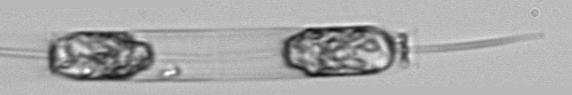
Label: Ditylum_brightwellii